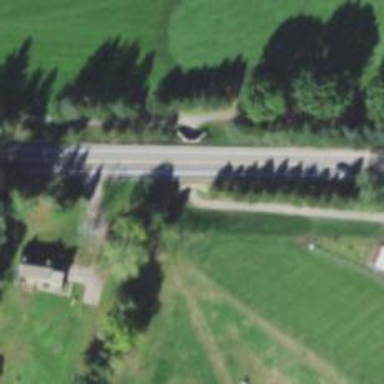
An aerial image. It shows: Service road used as golf cart path.